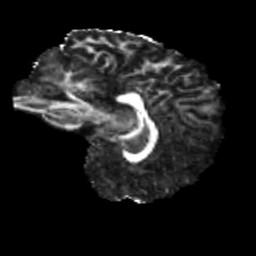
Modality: FA
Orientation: sagittal
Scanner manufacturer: siemens
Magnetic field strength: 3 T
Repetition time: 4 s
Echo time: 0.0594 s